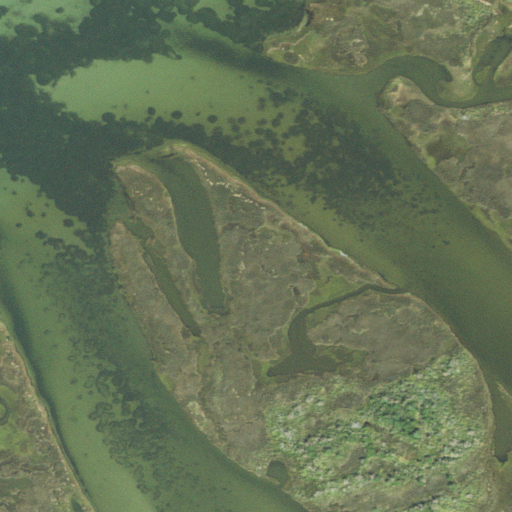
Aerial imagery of island in North Carolina named Kathryne Jane Islands containing herbaceous wetlands and open water